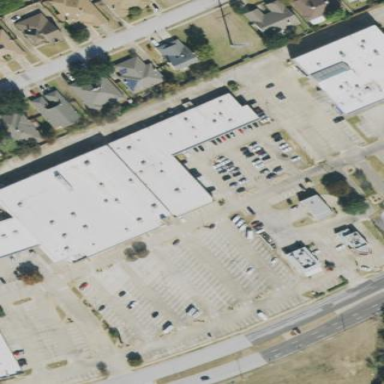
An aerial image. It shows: Retail building.